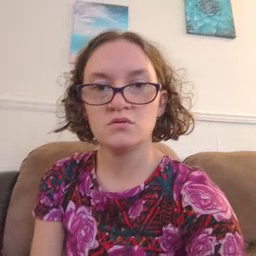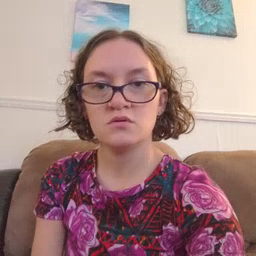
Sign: bad